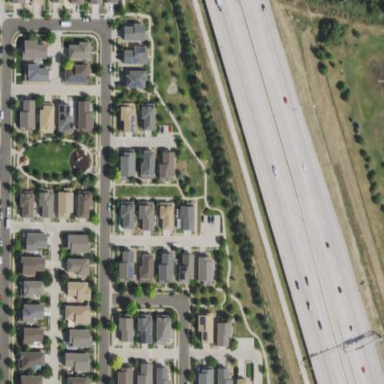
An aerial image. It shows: Residential area composed of single-family homes.